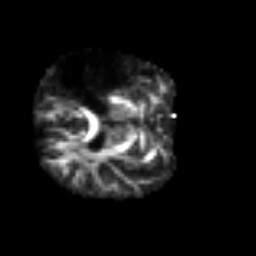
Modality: FA
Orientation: axial
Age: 72
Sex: male
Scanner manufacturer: siemens
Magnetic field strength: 3 T
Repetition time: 3.2 s
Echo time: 0.081 s